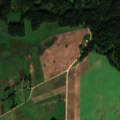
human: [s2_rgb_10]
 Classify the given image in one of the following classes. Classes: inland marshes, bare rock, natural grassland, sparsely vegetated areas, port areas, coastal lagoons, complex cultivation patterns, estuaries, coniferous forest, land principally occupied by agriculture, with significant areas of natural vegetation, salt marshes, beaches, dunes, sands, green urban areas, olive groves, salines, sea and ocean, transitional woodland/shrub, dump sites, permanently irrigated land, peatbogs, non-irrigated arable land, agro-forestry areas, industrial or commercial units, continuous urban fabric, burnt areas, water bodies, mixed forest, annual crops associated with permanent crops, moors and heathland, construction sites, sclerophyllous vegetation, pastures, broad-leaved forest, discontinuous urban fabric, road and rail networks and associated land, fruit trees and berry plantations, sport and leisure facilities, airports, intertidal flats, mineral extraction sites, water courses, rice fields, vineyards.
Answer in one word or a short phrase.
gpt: non-irrigated arable land, pastures, complex cultivation patterns, coniferous forest, mixed forest